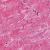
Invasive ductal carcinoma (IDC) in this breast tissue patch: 0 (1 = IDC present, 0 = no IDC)